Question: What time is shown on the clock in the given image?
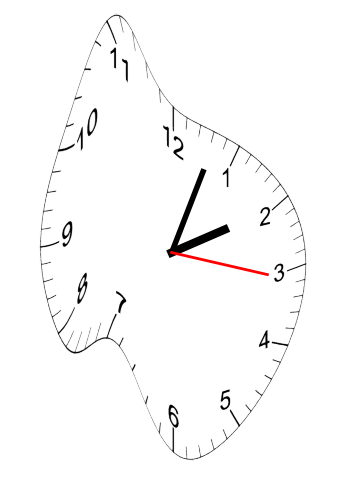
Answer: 02:03:16